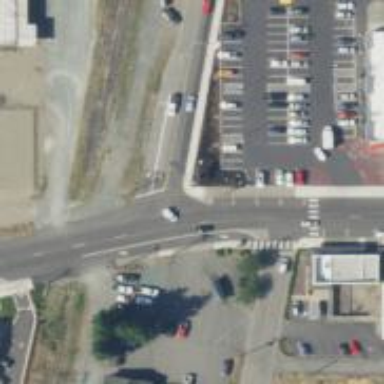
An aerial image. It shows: Tertiary road with asphalt surface and separate sidewalk.